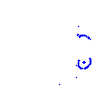
Particle: proton